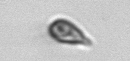
Label: Cryptophyta